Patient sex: M
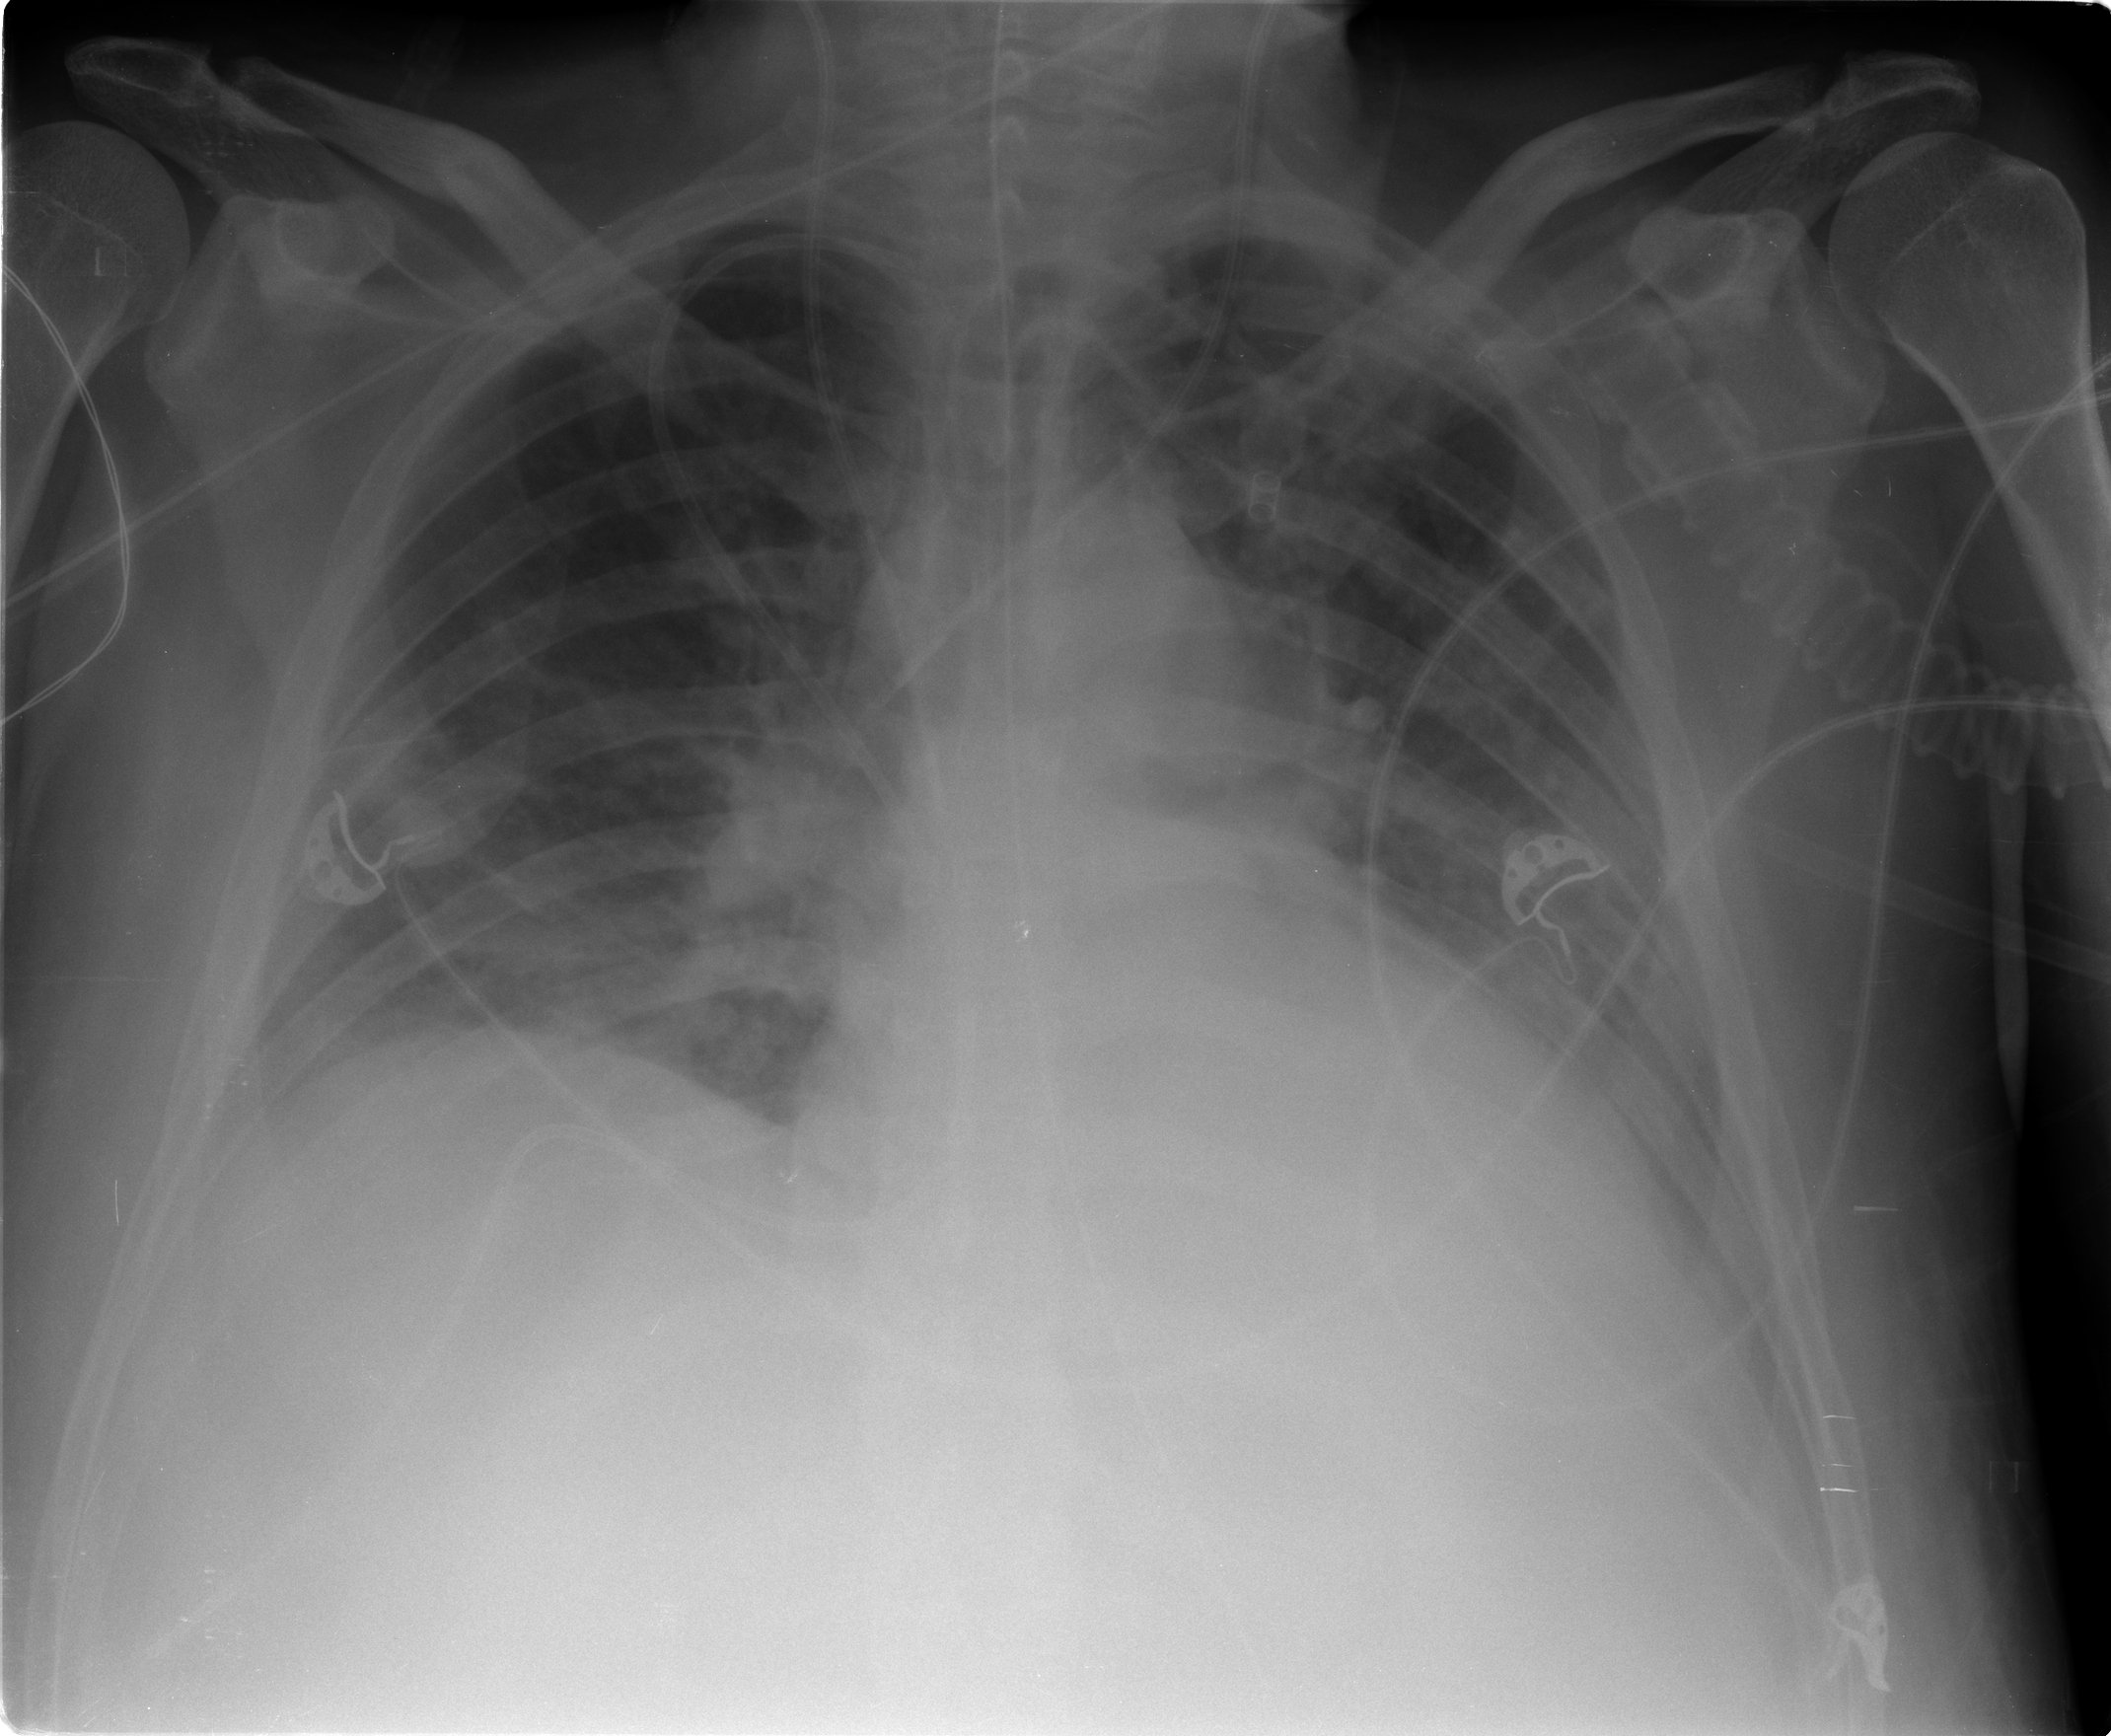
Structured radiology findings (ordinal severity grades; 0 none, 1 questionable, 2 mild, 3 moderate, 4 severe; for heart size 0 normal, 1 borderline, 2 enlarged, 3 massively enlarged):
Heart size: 0
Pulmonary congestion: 3
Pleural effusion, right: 2
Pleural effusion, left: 2
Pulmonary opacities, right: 2
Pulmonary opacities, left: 2
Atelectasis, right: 2
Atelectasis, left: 2